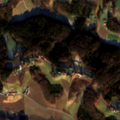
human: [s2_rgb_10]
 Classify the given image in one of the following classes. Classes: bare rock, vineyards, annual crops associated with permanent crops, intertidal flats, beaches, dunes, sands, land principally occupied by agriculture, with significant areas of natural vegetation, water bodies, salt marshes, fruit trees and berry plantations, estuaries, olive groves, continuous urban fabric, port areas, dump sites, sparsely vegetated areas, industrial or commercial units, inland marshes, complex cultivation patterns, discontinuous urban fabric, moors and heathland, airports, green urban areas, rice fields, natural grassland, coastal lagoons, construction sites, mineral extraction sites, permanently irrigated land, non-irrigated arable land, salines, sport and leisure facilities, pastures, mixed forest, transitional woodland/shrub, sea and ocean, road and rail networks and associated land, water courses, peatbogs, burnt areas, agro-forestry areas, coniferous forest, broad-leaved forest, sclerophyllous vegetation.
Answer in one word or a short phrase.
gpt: non-irrigated arable land, complex cultivation patterns, land principally occupied by agriculture, with significant areas of natural vegetation, broad-leaved forest